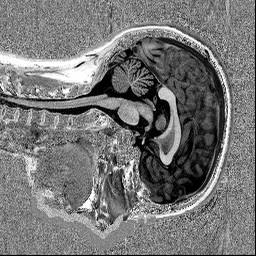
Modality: UNIT1
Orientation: sagittal
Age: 30
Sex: female
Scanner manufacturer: siemens
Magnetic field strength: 3 T
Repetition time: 5 s
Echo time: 0.00298 s